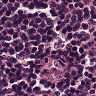
Metastatic tissue present: no